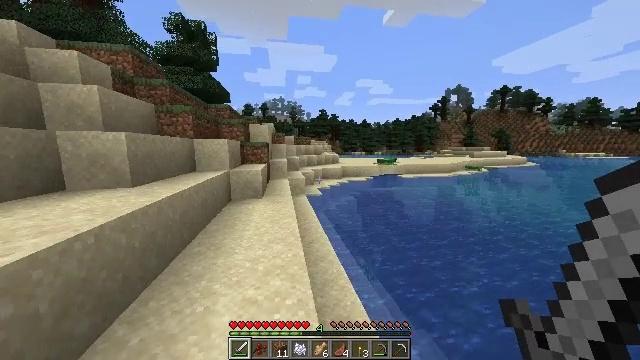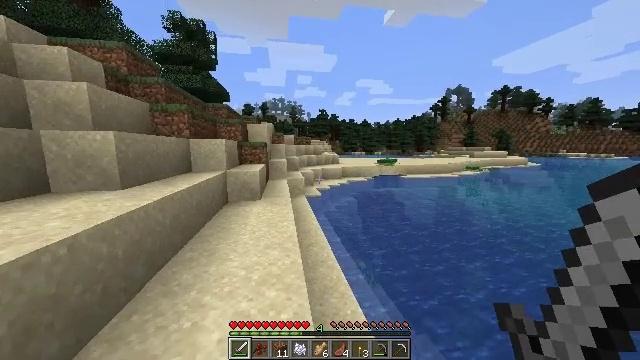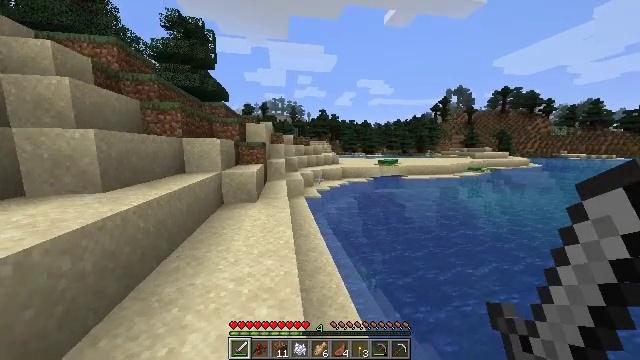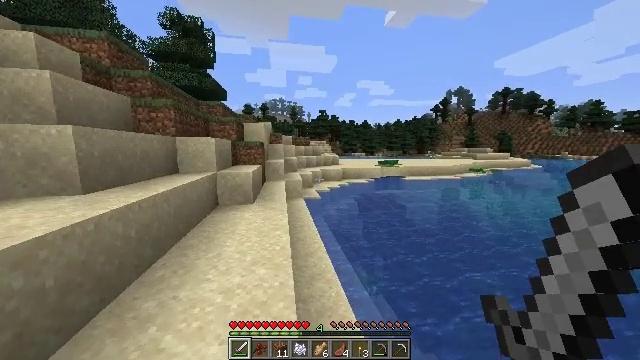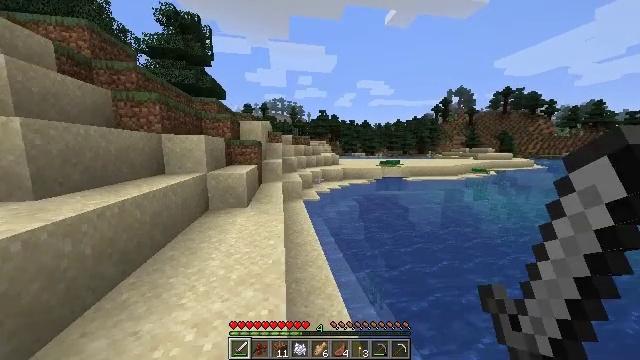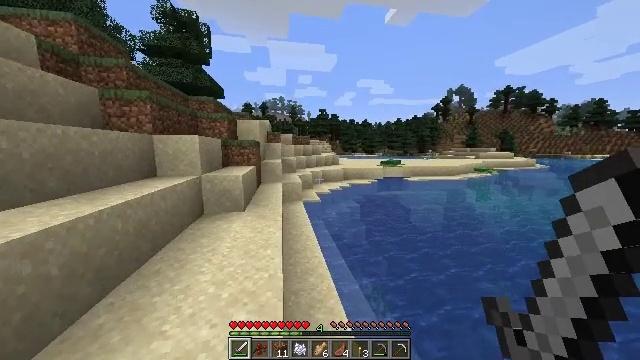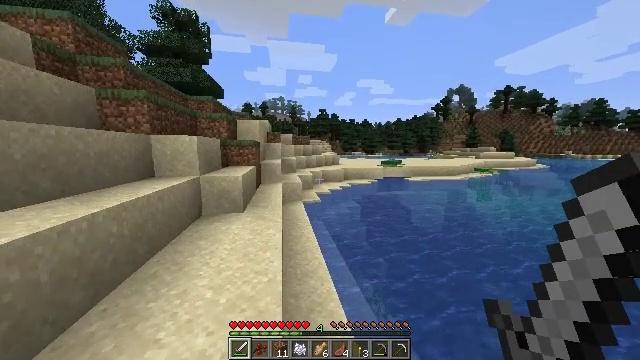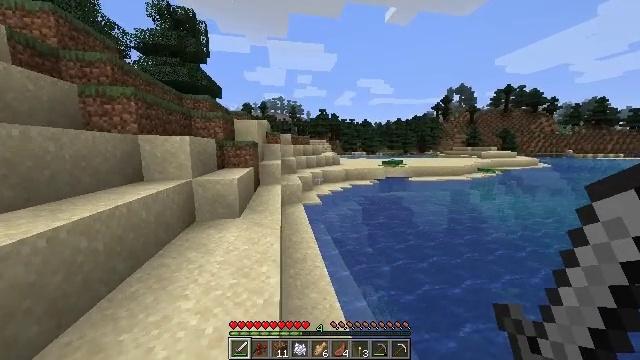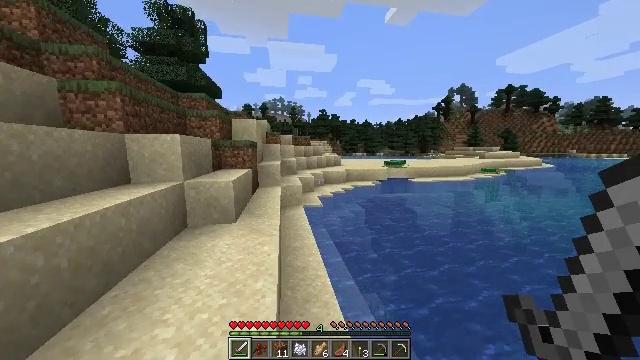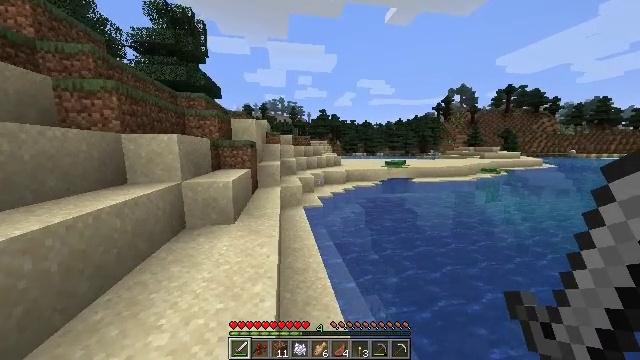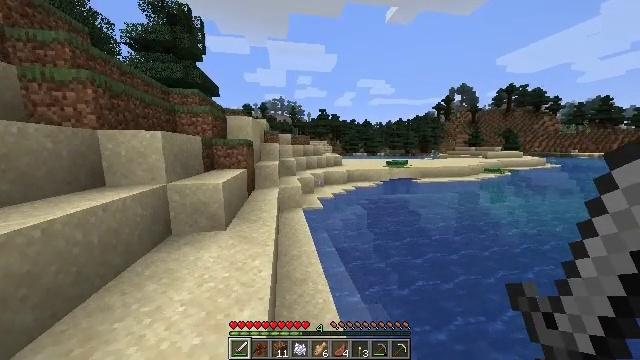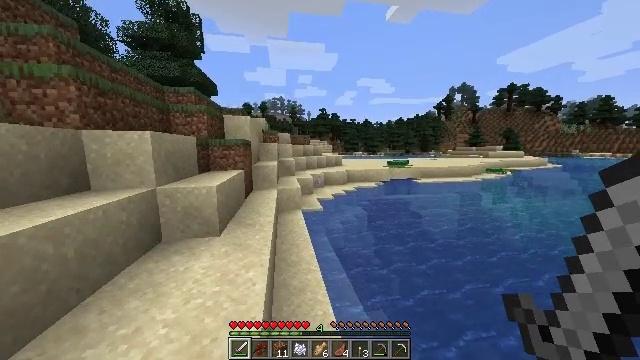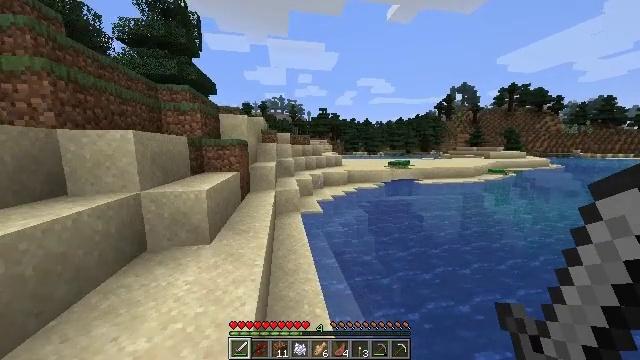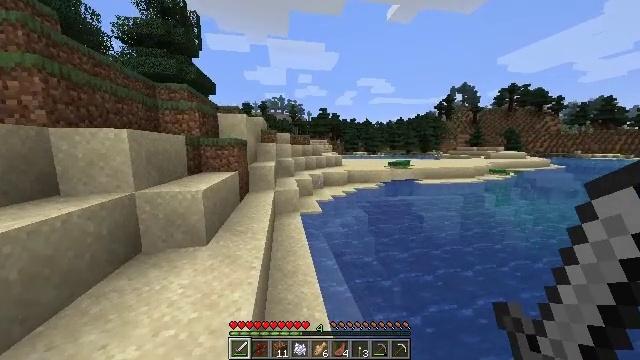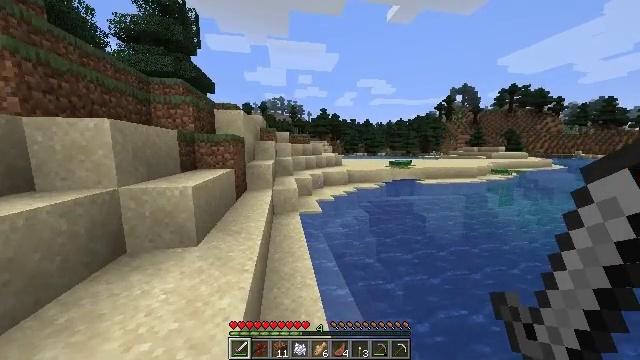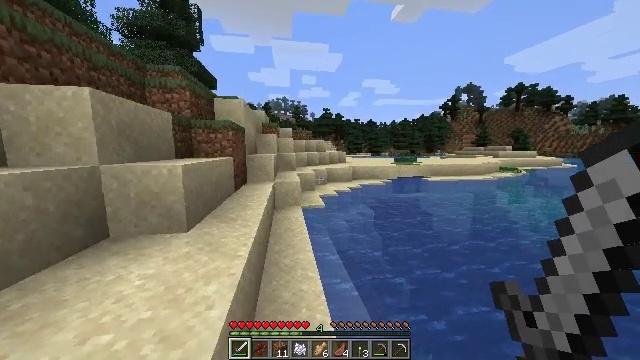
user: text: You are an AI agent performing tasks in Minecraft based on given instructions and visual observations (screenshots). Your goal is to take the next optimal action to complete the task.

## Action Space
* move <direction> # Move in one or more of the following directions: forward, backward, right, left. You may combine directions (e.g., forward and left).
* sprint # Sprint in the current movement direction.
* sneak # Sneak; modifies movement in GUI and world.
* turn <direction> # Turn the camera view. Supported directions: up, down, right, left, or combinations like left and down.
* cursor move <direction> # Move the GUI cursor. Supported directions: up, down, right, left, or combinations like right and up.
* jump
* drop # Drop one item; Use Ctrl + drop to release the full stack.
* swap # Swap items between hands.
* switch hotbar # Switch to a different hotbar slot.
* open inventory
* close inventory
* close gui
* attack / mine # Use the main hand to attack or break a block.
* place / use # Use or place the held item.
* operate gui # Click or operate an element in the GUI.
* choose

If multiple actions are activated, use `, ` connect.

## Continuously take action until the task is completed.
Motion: motion action
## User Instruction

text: Hunt fish.
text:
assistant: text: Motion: move forward
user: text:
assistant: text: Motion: move forward
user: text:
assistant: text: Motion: move forward
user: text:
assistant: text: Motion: move forward
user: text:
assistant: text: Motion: move forward
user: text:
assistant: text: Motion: move forward
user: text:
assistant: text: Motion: move forward
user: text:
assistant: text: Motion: move forward
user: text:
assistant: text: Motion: move forward
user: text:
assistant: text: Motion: move forward
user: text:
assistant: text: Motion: move forward
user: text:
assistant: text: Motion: move forward
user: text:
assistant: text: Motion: move forward
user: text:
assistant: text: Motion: move forward
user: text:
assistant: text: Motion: move forward
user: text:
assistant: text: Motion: move forward, turn left
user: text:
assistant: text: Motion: move forward
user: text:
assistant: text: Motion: move forward
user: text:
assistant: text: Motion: move forward, turn left and down
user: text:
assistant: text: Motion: move forward, turn down
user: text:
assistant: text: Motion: move forward, turn down
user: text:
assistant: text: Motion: move forward and move left, turn down
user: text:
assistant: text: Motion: move forward and move left
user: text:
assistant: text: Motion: move forward and move left
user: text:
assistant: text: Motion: move forward and move left
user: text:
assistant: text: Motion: move forward, turn right and up
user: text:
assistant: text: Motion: move forward, turn right
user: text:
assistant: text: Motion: move forward
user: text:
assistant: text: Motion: move forward
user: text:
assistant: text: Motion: move forward